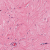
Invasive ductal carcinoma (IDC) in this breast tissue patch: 0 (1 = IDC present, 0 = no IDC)